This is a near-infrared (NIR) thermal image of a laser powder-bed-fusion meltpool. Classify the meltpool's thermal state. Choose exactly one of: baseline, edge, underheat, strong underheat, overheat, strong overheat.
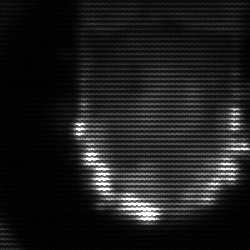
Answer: baseline